Question: I wonder if its possible to remove or customize on some parts of the flash player controller.
I have an embed tag, that would generate a video from Ustream. The case is there is a share button and I don't want it to be there. Currently the streaming provider does not allow users to disable it.

I also tried it playing the video on a jwplayer, but they don't support it, it's because of some crossdomain restrictions. So I'm thinking if Javascript has the ability to remove the button for me. If not, can anyone give me some alternatives?
Here's my generated embed tag
'''
<object width="320" height="260">
<param name="flashvars" value="autoplay=false&amp;vid=1234" />
<param name="allowfullscreen" value="true" />
<param name="allowscriptaccess" value="always" />
<param name="src" value="http://www.ustream.tv/flash/viewer.swf" />
<embed
flashvars="autoplay=false&amp;vid=1234"
width="320"
height="260"
allowfullscreen="true"
allowscriptaccess="always"
src="http://www.ustream.tv/flash/viewer.swf"
type="application/x-shockwave-flash" />
</object>
'''
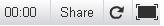
Answer: You can't hide the button through JavaScript unless the player has some kind of 'ExternalInterface' API for you to work with (unlikely). You could load their entire player inside another swf of your own, for example using a Loader component (<URL>:
'''
var url:String = "http://www.ustream.tv/flash/viewer.swf?autoplay=false&vid=1234";
var urlReq:URLRequest = new URLRequest(url);
ldr.load(urlReq);
addChild(ldr);
'''
Once the player has loaded, you will have access to it via the loader's 'content' property. How much access may depend on the swf's version and security settings, and you may need to set the security and app domain's of the <URL> before loading the url request.
Assuming you can get access to the loaded swf, you then need to walk down the tree of DisplayObjects until you find the button you want to hide. This is probably going to be a case of trial and error. Once you get to it, it's just a case of setting 'visible=false;'
Alternatively, you could use CSS to position a bit of coloured DIV over the top of the button. That's not likely to look very good, though.